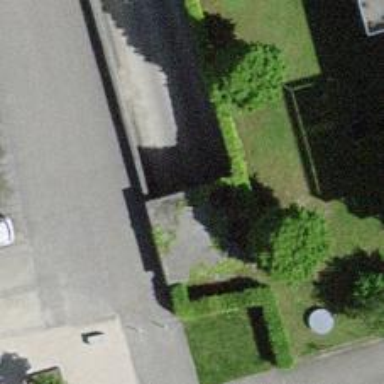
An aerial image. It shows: Parking entrance.